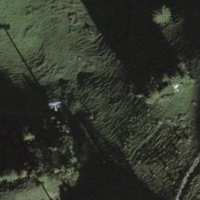
EUNIS habitat code: 23
Species observed at this site:
Parnassia palustris
Caltha palustris